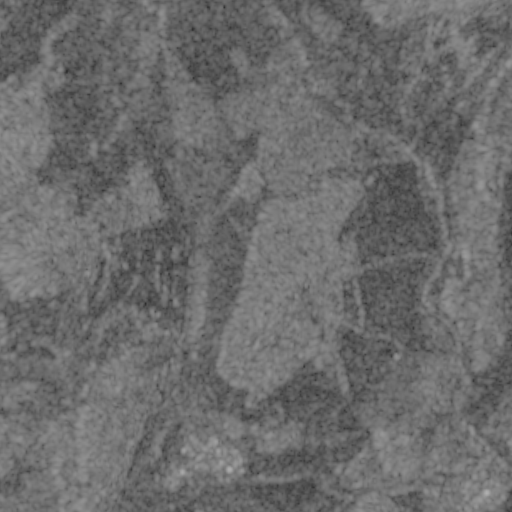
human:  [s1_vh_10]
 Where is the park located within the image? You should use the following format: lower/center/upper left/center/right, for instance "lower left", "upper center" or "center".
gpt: The park is located in the lower right of the image.
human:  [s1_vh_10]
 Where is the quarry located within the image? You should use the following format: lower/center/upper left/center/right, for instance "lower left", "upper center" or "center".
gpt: The quarry is located in the center right of the image.
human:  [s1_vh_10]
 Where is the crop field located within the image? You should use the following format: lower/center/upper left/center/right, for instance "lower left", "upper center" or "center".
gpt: There is no crop field in the image.

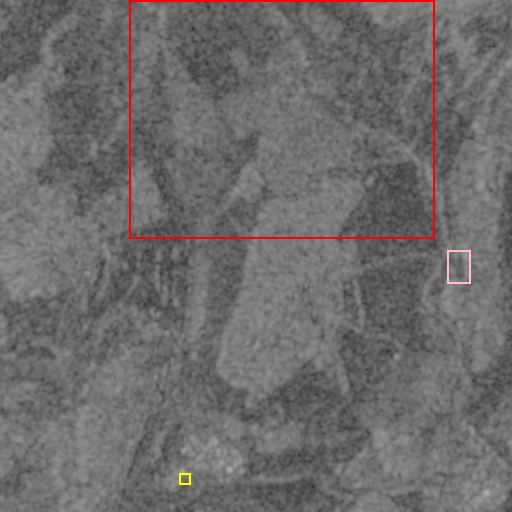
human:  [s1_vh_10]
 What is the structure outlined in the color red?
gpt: The structure outlined in red is a crop field.
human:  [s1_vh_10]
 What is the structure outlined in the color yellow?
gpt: The structure outlined in yellow is a park.
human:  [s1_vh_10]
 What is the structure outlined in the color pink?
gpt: The structure outlined in pink is a quarry.
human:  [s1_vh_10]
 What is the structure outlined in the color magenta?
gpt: There is no magenta outline.